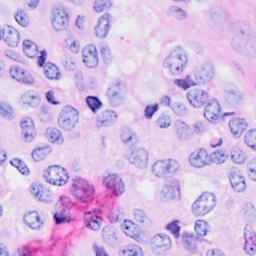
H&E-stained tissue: Breast